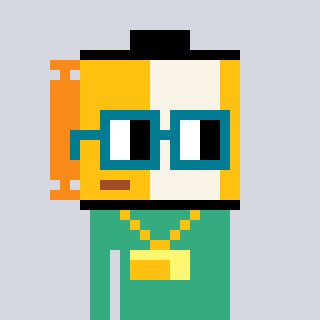
a pixel art character with square dark green glasses, a film roll-shaped head and a teal-colored body on a cool background